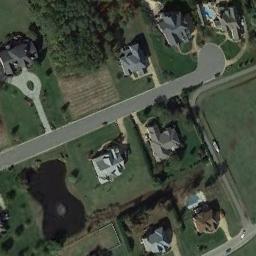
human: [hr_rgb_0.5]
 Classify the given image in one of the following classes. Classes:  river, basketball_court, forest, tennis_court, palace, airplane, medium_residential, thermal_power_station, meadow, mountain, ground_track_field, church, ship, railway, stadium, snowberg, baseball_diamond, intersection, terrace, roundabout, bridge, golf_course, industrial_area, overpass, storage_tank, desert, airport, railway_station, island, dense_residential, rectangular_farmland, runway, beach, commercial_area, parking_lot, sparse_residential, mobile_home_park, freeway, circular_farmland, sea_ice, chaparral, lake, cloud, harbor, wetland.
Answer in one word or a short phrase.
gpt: medium_residential